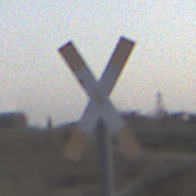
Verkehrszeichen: Andreaskreuz
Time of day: SunriseSunset
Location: Outdoor (Suburban)
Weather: Clear
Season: NotSpecified
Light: Natural